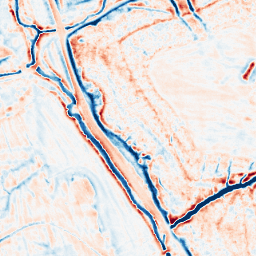
Category: edge_preserving
Decomposition family: bilateral
Decomposition parameters: d: 15
sigma_color: 25
sigma_space: 25
Upsampling method: sinc_blackman
Upsampling parameters: scale: 2
kernel_size: 4
Upsampling scale: 2